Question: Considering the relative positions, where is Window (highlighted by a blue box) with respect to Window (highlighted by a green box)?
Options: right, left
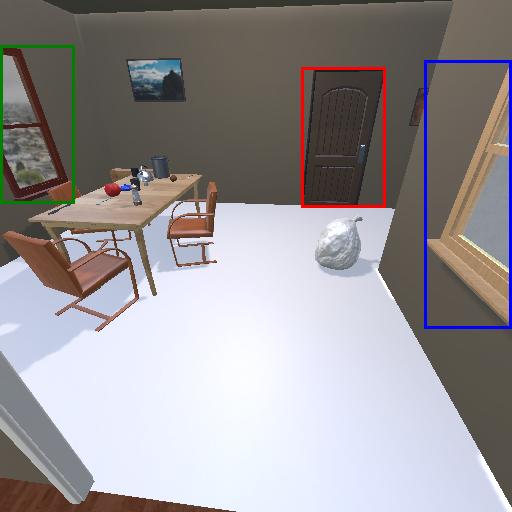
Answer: right